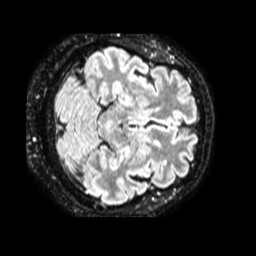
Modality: FLAIR
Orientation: axial
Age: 48
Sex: male
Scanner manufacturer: philips
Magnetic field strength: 1.5 T
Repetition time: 4.8 s
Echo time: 0.3364 s